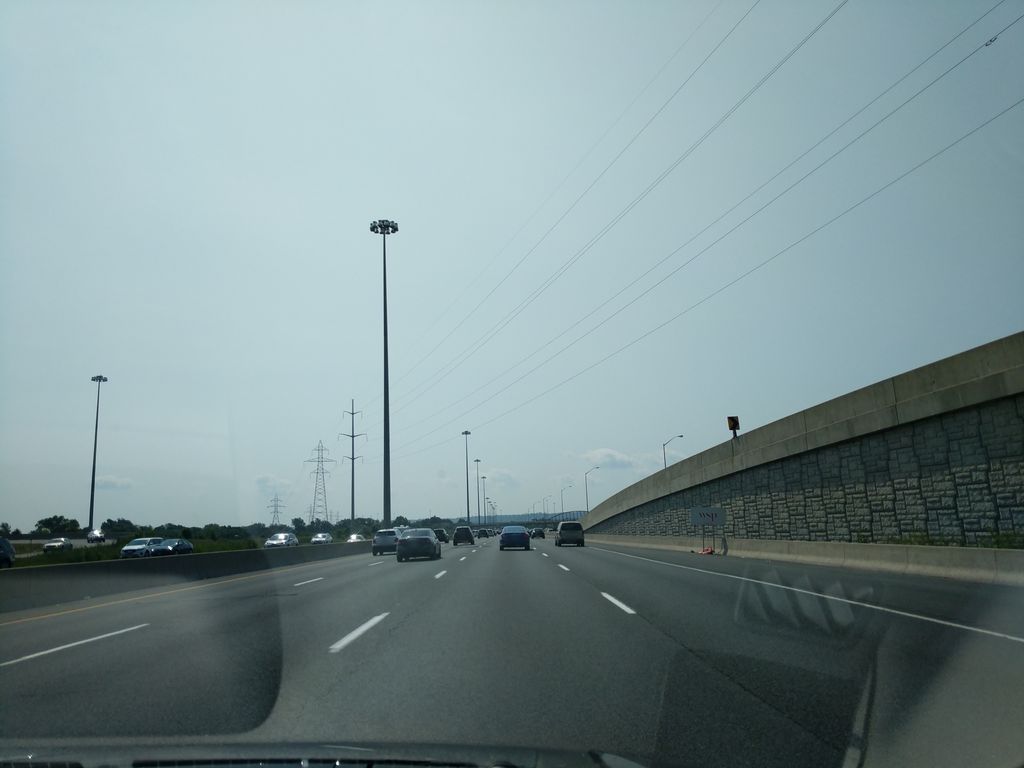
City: hamilton